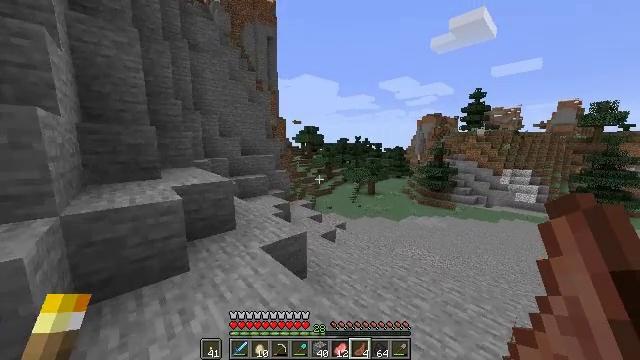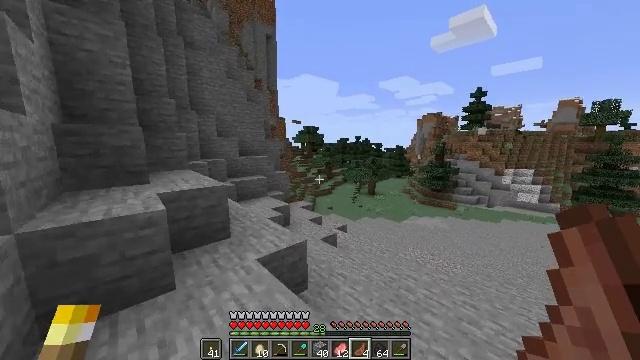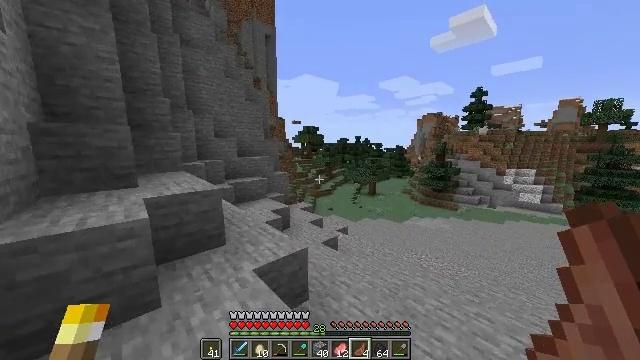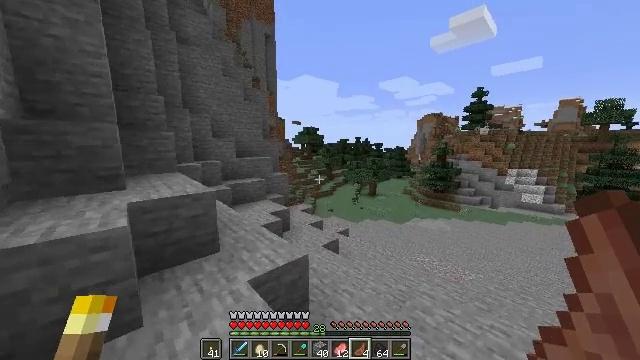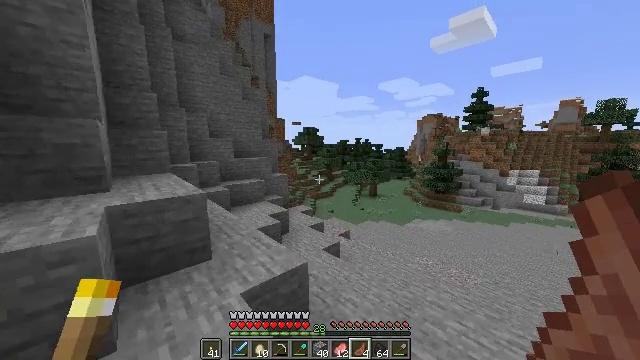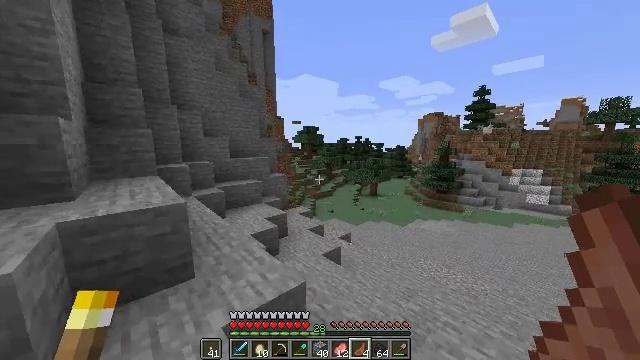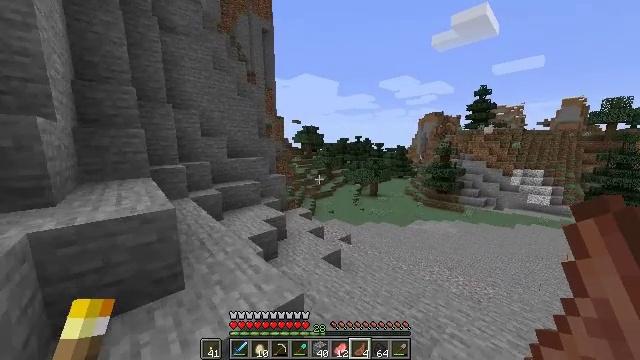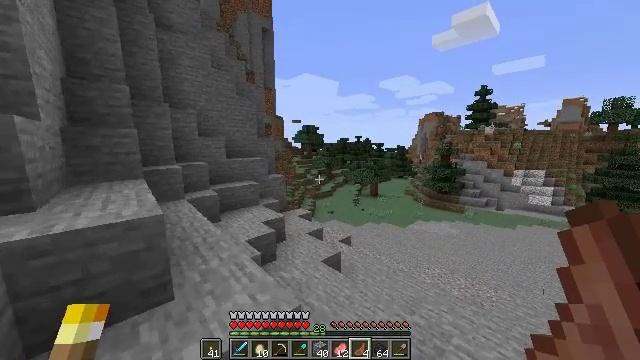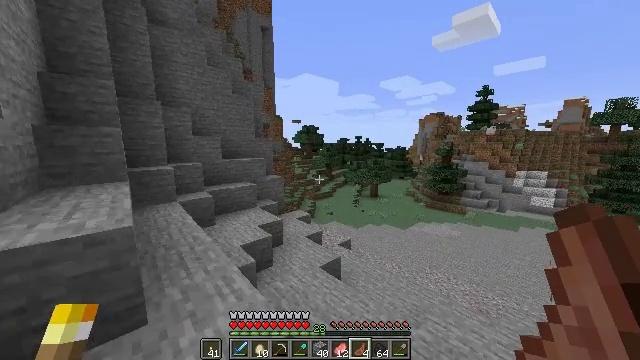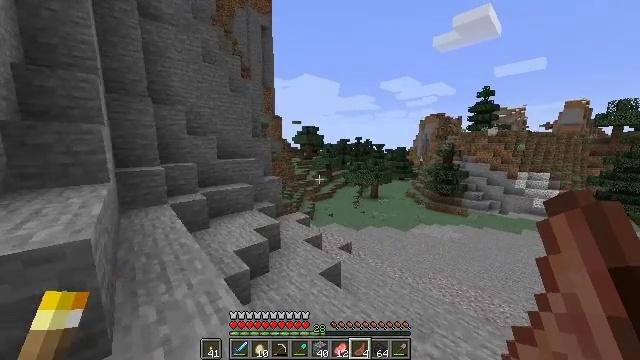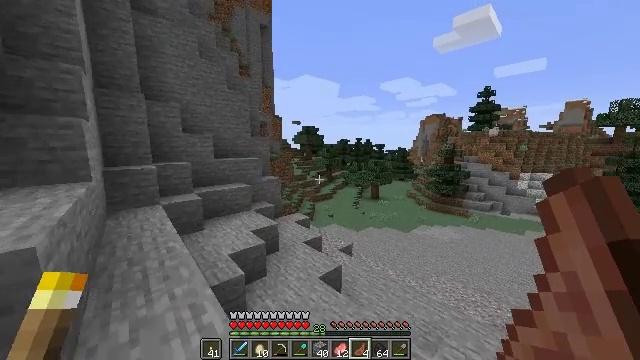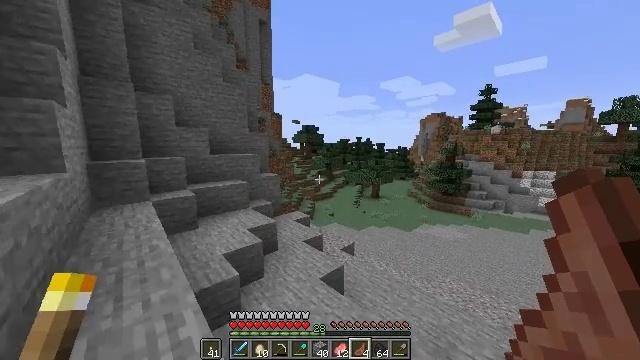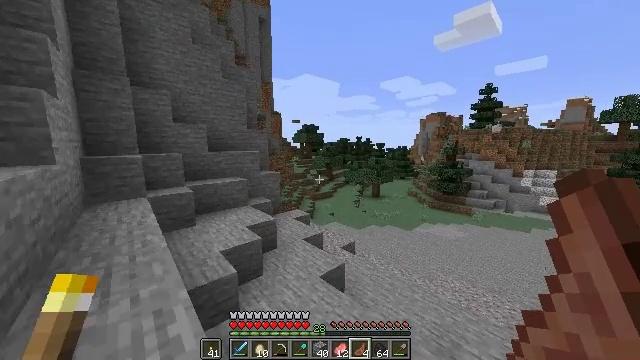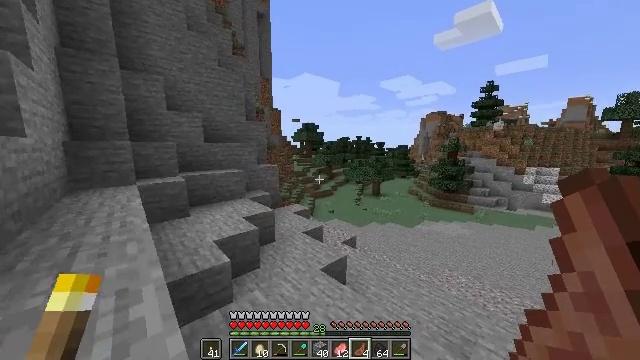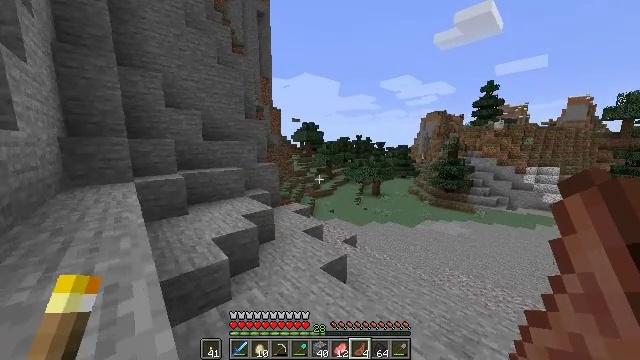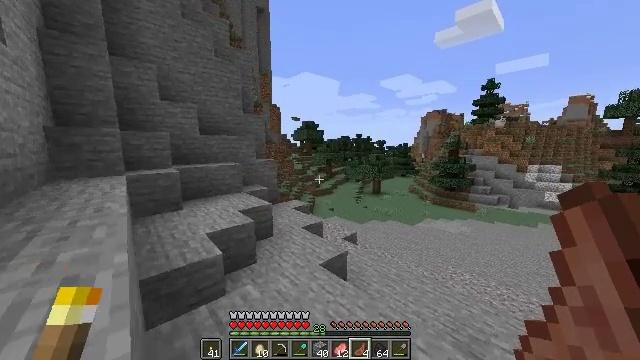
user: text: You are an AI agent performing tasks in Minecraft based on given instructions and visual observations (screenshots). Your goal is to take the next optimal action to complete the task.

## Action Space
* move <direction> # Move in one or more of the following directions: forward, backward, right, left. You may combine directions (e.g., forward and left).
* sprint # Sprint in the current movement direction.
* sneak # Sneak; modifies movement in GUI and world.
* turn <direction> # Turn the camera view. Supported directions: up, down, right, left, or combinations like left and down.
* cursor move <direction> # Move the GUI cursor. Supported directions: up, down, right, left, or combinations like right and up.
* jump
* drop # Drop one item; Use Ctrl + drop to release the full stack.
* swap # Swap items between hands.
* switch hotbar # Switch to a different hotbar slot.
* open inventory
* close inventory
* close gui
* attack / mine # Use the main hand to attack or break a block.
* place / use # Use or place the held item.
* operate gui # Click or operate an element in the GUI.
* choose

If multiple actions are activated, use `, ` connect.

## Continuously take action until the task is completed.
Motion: motion action
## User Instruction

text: Kill mobs.
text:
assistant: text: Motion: move forward, sprint
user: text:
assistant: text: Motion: move forward, sprint
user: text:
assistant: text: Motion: move forward, sprint
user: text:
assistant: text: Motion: move forward, sprint
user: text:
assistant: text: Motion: move forward, sprint
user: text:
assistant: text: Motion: move forward, sprint
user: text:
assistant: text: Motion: move forward, sprint
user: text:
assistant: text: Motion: move forward, sprint
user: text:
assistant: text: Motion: move forward, sprint
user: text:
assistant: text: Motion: move forward, sprint
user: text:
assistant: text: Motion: move forward, sprint
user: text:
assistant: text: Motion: move forward, sprint
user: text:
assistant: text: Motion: move forward, sprint
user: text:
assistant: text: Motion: move forward, sprint
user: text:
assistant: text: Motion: move forward, sprint
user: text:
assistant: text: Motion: move forward, sprint
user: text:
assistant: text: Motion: sprint
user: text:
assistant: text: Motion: move forward, sprint
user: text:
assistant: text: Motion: move forward, sprint, turn right and up
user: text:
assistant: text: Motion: move forward, sprint
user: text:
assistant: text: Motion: move forward, sprint
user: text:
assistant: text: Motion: move forward, sprint
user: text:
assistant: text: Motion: move forward, sprint
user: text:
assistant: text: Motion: move forward, sprint
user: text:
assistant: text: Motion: move forward, sprint
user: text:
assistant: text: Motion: move forward, sprint
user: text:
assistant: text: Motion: move forward, sprint
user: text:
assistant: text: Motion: move forward, sprint
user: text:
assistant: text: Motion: move forward, sprint
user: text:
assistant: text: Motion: move forward, sprint